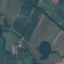
Label: Pasture